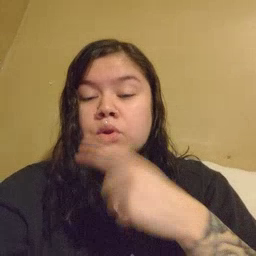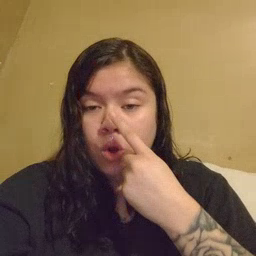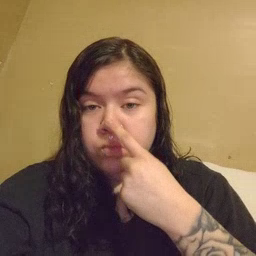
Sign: nose